Question: I'm using SASS preprocessor, when the css is generated I have a line of NUL at the bottom of the file.. has anyone come across this or knows how to resolve it?
I use grunt to compile the sass to css.. as seen in this block..
'''
compass: {
dist: {
options: {
require: 'rgbapng',
sassDir: 'assets/sass',
environment: 'production',
cssDir: 'assets/stylesheets',
imagesDir: 'assets/images',
httpPath: "assets/",
assetCacheBuster: true,
noLineComments: true,
relativeAssets: true,
boring: false,
debugInfo: true,
outputStyle: 'compressed',
// CSS output mode. Can be: nested, expanded, compact, compressed.
// Please see http://sass-lang.com/documentation/file.SASS_REFERENCE.html#output_style
// for descriptions of the options available
raw: 'preferred_syntax = :scss
'
}
},
dev: {
options: {
require: 'rgbapng',
sassDir: 'assets/sass',
environment: 'development',
cssDir: 'assets/stylesheets',
imagesDir: 'assets/images',
httpPath: "assets/",
assetCacheBuster: true,
noLineComments: true,
relativeAssets: true,
boring: false,
debugInfo: false,
outputStyle: 'expanded',
// CSS output mode. Can be: nested, expanded, compact, compressed.
raw: 'preferred_syntax = :scss
'
}
}
},
'''

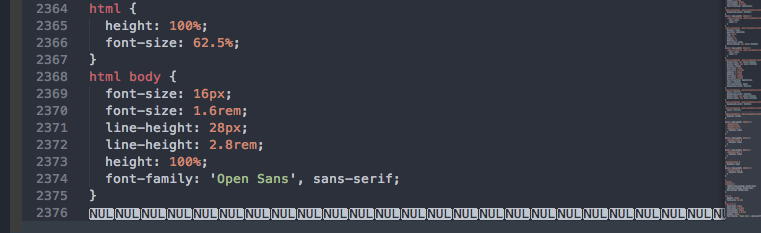
Answer: I believe it was because I was using a server elsewhere rather than a local development environment, later on I was getting files cut off that were being submitted to our SVN.